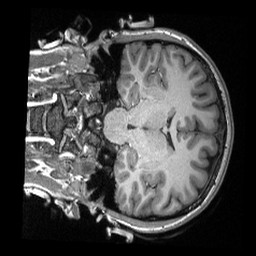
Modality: T1w
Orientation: coronal
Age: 21
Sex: female
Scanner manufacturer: siemens
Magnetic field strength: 3 T
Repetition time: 2.3 s
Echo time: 0.00308 s